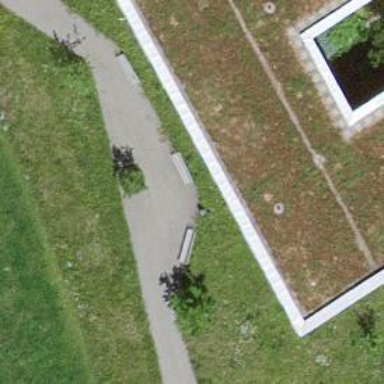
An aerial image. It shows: Brown bench.